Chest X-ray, PA view. Patient: 19 years old, sex M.
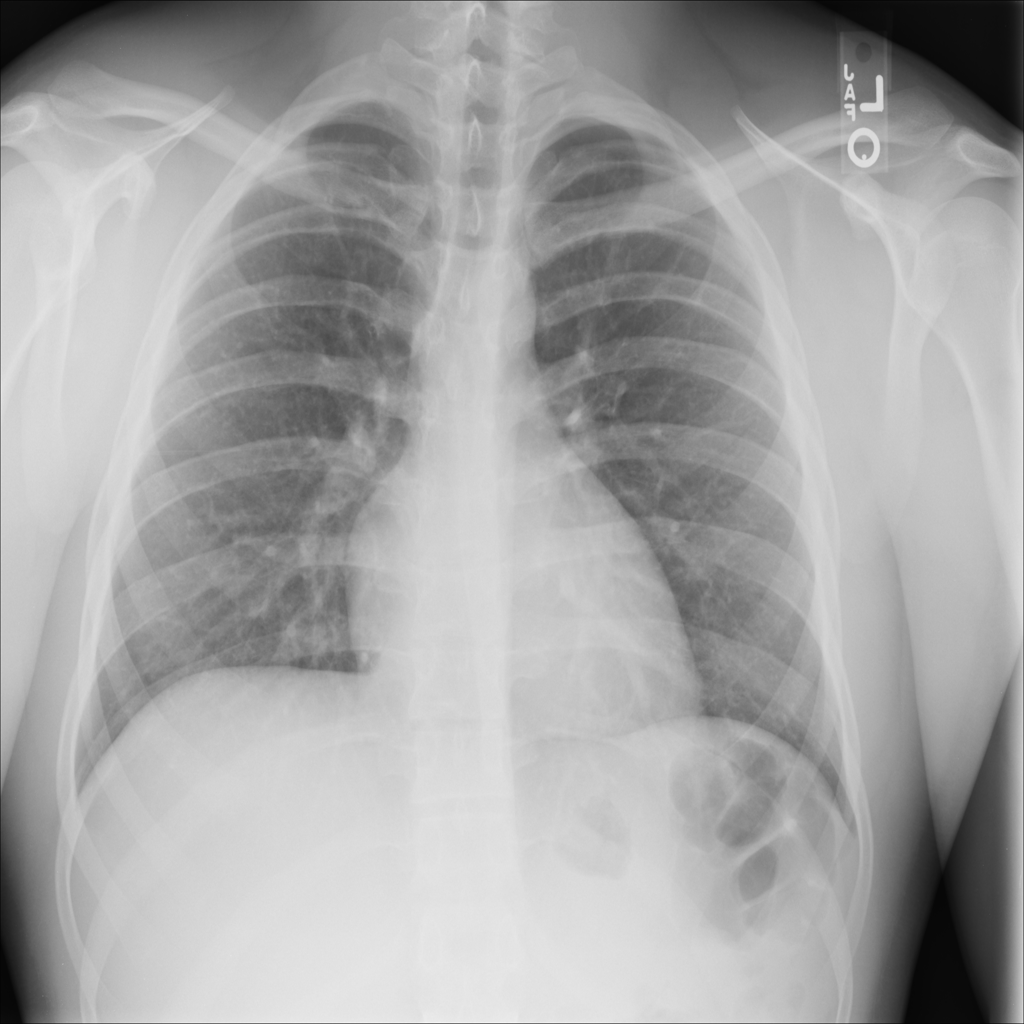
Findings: No Finding